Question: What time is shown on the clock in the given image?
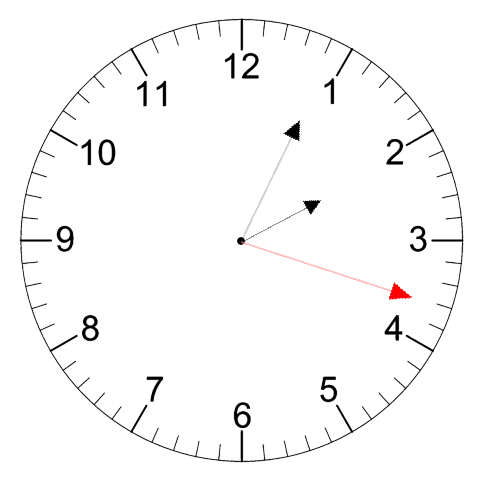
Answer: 02:04:18